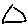
Label: triangle